Question: ## Updated question:
In my original question I did not know how to refer to the following problem. To clarify my question, I added the <URL>:

It turns out that the problem is also named after this analogy: <URL>. Based on this terminology my question simply becomes: How can I iterate/enumerate all riffle shuffle permutations in the general case of multiple decks?
## Original question:
Let's assume we are given multiple sequences and we want to merge these sequences into one single sequence. The resulting sequence should preserve the order of the original sequences. Think of merging multiple stacks of cards (say 'Seq[Seq[T]]') into one single stack ('Seq[T]') by randomly drawing a card from any (random) stack. All input stacks should be fully merged into the resulting stack. How can I iterate or enumerate all possible compositions of such a resulting sequence?
To clarify: If I have three stacks A, B, C (of say 5 elements each) then I do not only want the six possible arrangements of these stacks like "all of A, all of B, all of C" and "all of A, all of C, all of B" etc. I rather want all possible compositions like "1. of A, 1. of B, 2. of A, 1. of C, 3. of A, 2. of B, ...".
Since I'm a bit under the weather today, my first approach is terribly ugly and also produces duplicates:
'''
def enumerateCompositions<URL>: Seq[Seq[T]] = {
if (stacks.length == 0) return {
Seq(prefix)
}
stacks.zipWithIndex.flatMap{ case (stack, stackInd) =>
if (stack.length > 0) {
val stacksWithHeadRemoved = stacks.indices.map{ i =>
if (i != stackInd) stacks(i) else stacks(i).drop(1)
}
enumerateCompositions(stacksWithHeadRemoved, prefix :+ stack.head)
} else {
val remainingStacks = stacks.indices.filterNot(_ == stackInd).map(i => stacks(i))
enumerateCompositions(remainingStacks, prefix)
}
}
}
'''
Any idea how to make this more elegant and get rid of the duplicates?
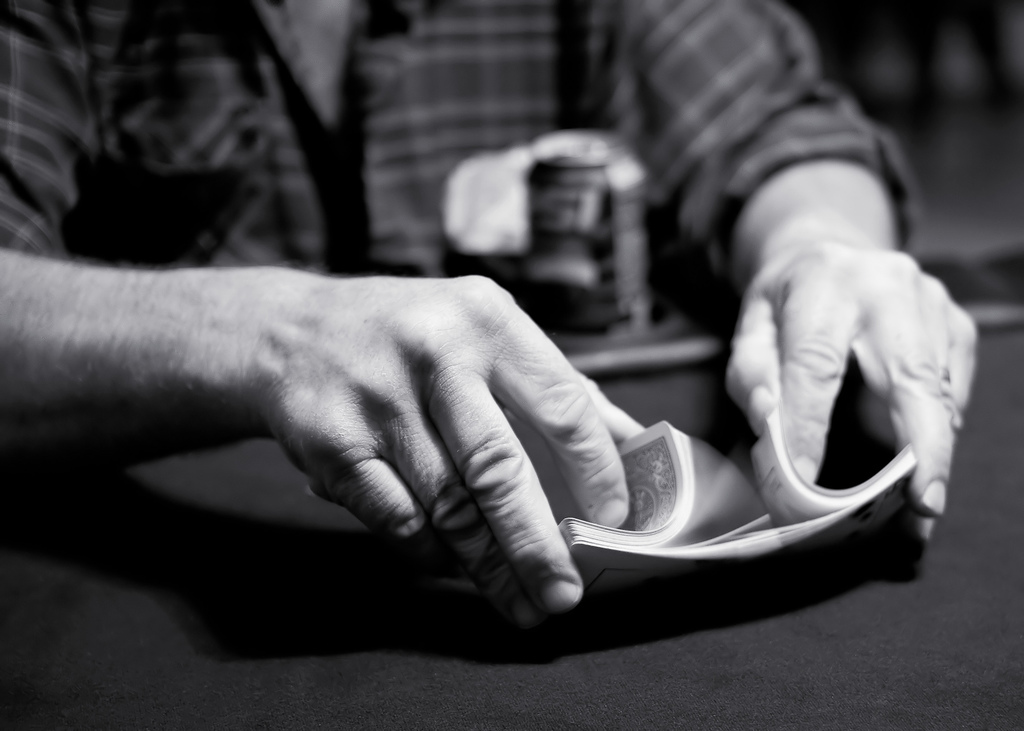
Answer: Let's call this operation "to riffle". Here is a clean idomatic solution:
'''
def allRiffles<URL>: List[List[T]] =
(stack1, stack2) match {
case (x :: xs, y :: ys) => {
allRiffles(xs, stack2).map(x :: _) ++
allRiffles(stack1, ys).map(y :: _)
}
case _ => List(stack1 ++ stack2) // at least one is empty
}
def allRifflesSeq<URL>: List[List[T]] =
stacks.foldLeft(List(List<URL> =>
z.flatMap(y => allRiffles(y, x))
}
'''
'allRiffles' will produce all the possible rifflings of two stacks. 'allRifflesSeq' will take a sequence of stacks and produce all the possible rifflings using a fold. For example, if 'allRifflesSeq' is given stacks A, B, and C, it first produces all possible rifflings of A and B and then riffles C into each of those rifflings.
Note that 'allRiffles' consumes stacks space proportional to the length of the shortest stack and 'allRifflesSeq' consumes stacks space bounded by the length of the longest stack. Also, the returned list could be huge (combinatoric explosion) and consume a lot of heap space. An 'Iterator' based solution is safer, but much less pretty:
'''
def allRiffles<URL>: Iterator[List[T]] = new Iterator[List[T]] {
type Frame = (List[List[T]], List[List[T]], List[T])
var stack = List<URL>
var ready = false
var cachedHasNext: Boolean = _
var cachedNext: List[T] = _
def computeNext: Unit = {
while (stack.nonEmpty) {
val (doneStacks, stacks, prefix) :: stackTail = stack
stack = stackTail
stacks match {
case Nil => {
cachedNext = prefix.reverse
cachedHasNext = true
return
}
case Nil :: rest =>
stack ::= (doneStacks, rest, prefix)
case (xs@(x :: xtail)) :: rest =>
if (rest.nonEmpty)
stack ::= (xs :: doneStacks, rest, prefix)
val newStacks = doneStacks.reverse ++ (if (xtail.isEmpty) rest
else xtail :: rest)
stack ::= (Nil, newStacks, x :: prefix)
}
}
cachedHasNext = false
}
def ensureReady = {
if (!ready) {
computeNext
ready = true
}
}
def next = {
ensureReady
if (cachedHasNext) {
val next = cachedNext
ready = false
next
} else Iterator.empty.next
}
def hasNext = {
ensureReady
cachedHasNext
}
}
'''